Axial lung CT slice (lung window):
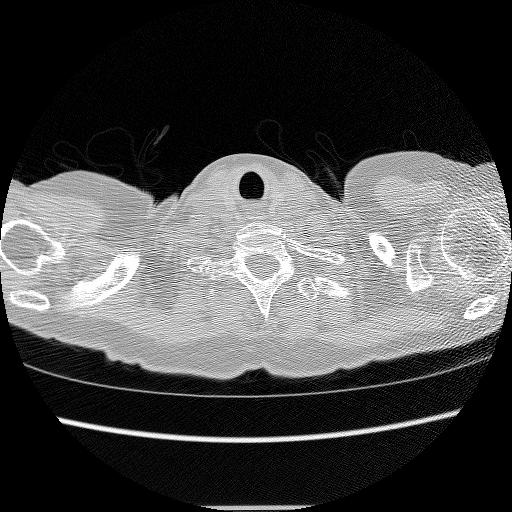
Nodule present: no